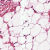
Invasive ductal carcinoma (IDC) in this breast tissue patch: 0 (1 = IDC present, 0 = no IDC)